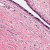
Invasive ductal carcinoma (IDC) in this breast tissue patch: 0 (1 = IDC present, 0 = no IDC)